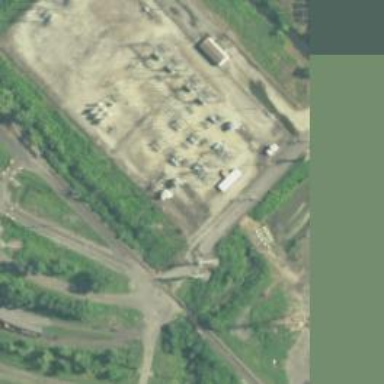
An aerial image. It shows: Switch for power supply.